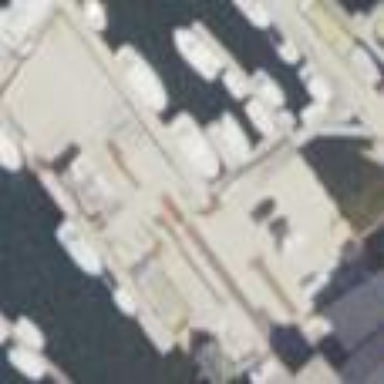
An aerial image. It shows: Man-made pier.